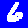
Digit: 6